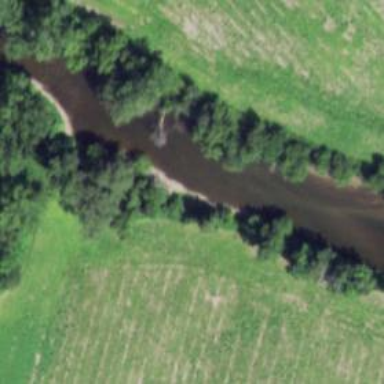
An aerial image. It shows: Beautiful river scene.